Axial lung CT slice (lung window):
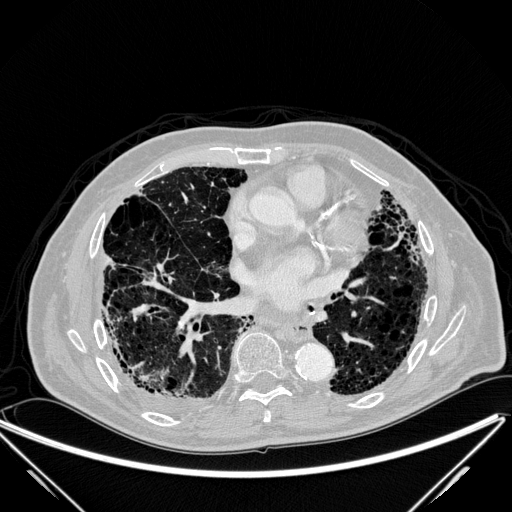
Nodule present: no